Field crop: maize
Growth stage: 2
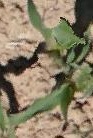
Species: maize